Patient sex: F
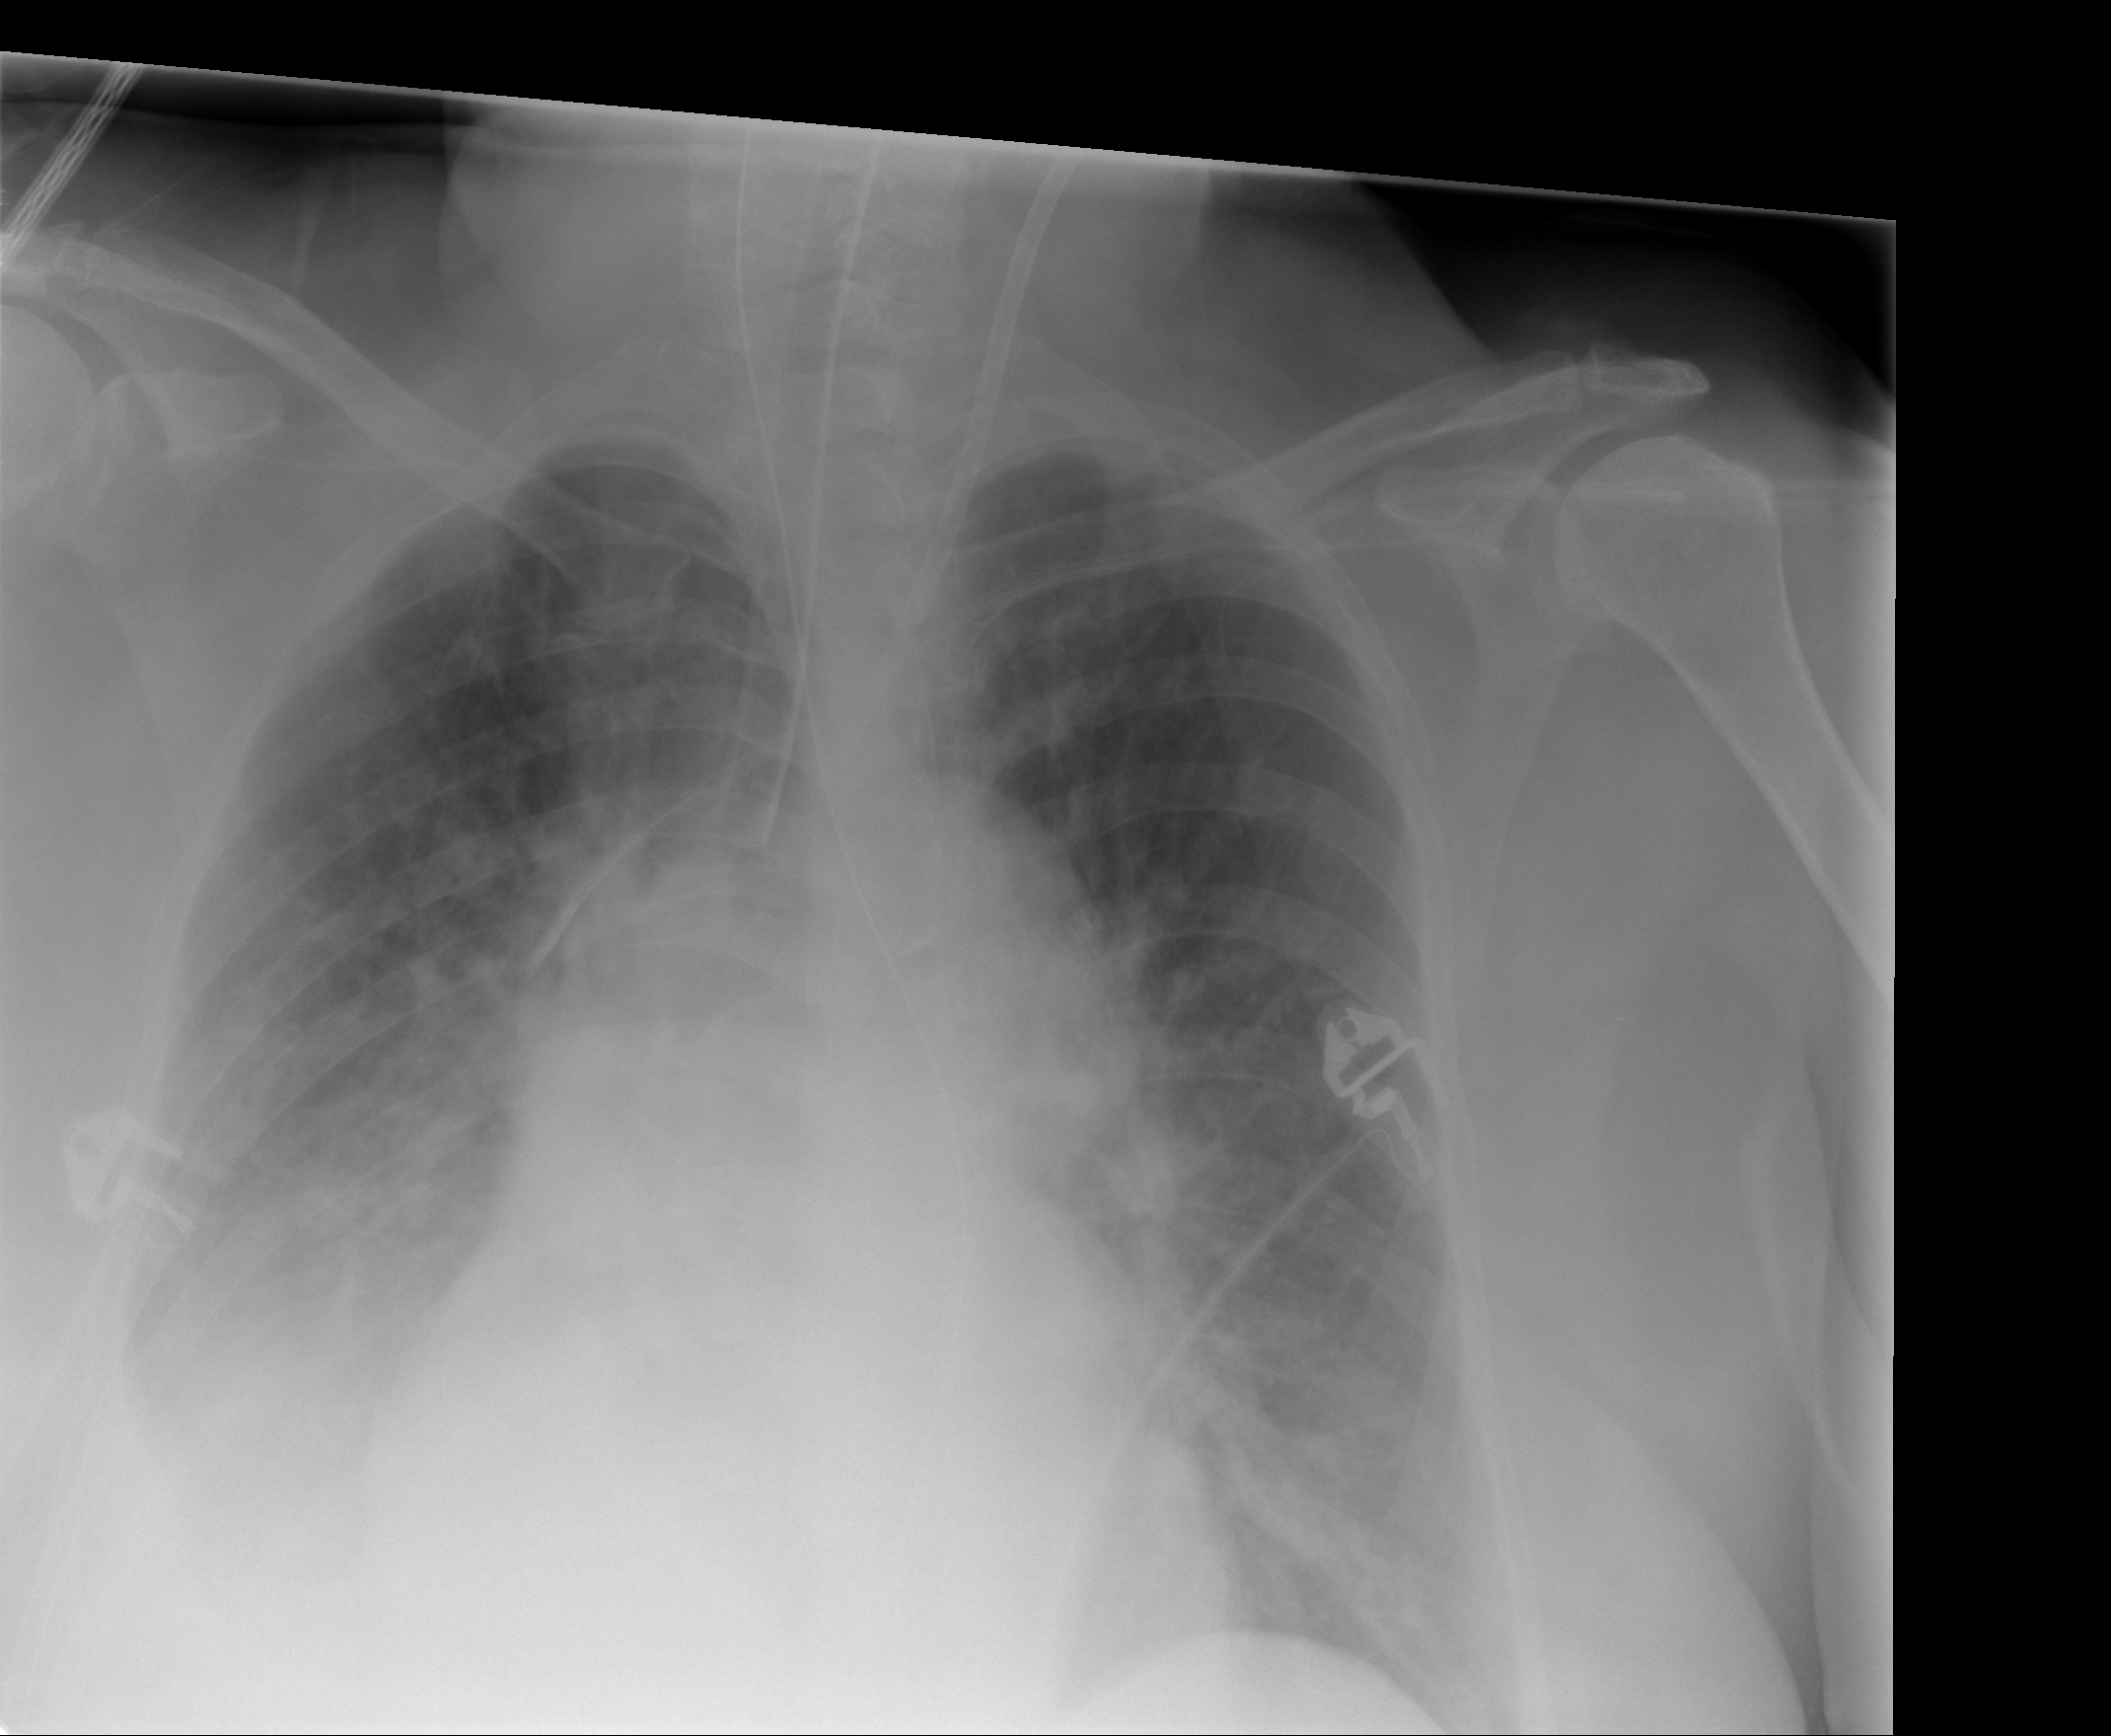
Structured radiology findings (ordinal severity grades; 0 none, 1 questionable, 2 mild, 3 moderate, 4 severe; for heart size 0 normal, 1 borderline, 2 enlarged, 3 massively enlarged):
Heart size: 1
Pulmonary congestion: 2
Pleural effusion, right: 2
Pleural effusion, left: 0
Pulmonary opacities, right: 2
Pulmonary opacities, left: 0
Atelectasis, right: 2
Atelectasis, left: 2